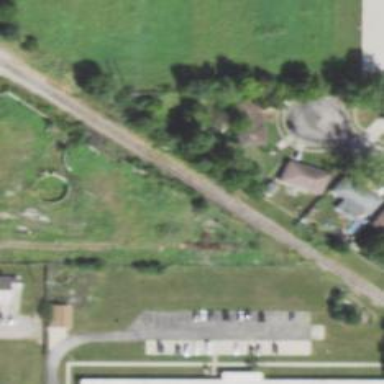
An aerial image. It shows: Railway track.